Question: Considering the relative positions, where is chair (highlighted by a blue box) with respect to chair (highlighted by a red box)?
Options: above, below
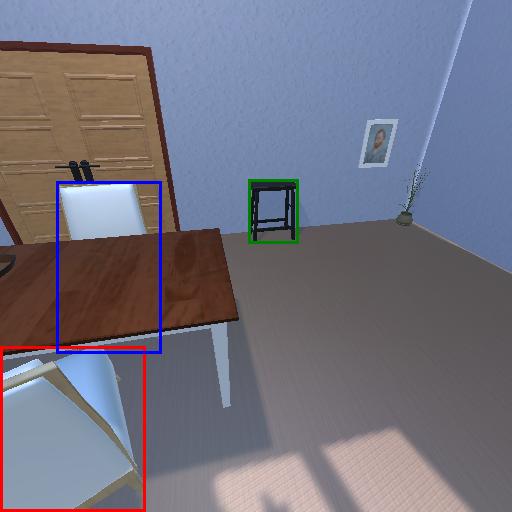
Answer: above